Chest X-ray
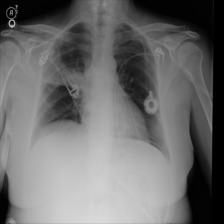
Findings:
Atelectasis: negative
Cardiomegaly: negative
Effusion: negative
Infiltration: negative
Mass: negative
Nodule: negative
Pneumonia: negative
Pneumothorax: negative
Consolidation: negative
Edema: negative
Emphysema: negative
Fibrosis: negative
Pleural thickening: negative
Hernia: negative